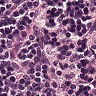
Metastatic tissue present: no